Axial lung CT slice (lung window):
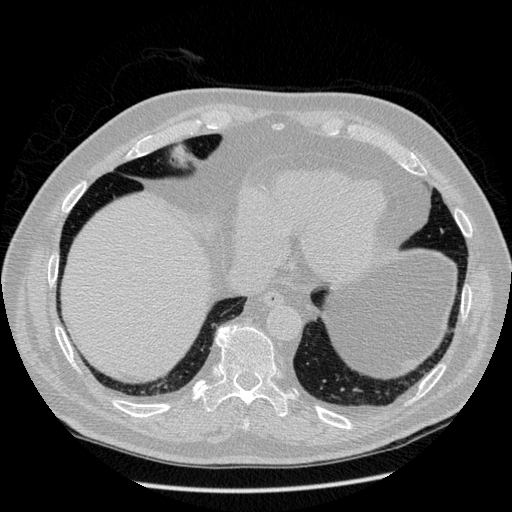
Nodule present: no